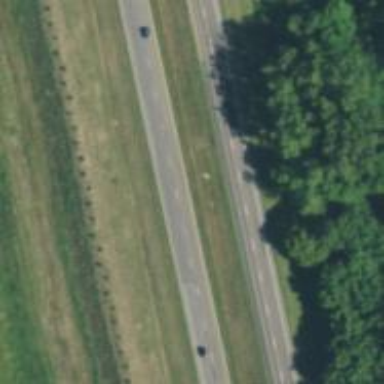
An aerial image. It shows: Trunk highway with expressway features.